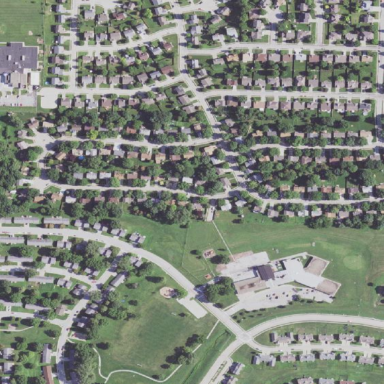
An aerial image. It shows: Residential neighbourhood.